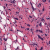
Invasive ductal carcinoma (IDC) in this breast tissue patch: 1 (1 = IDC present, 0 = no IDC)